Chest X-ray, PA view. Patient: 27 years old, sex M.
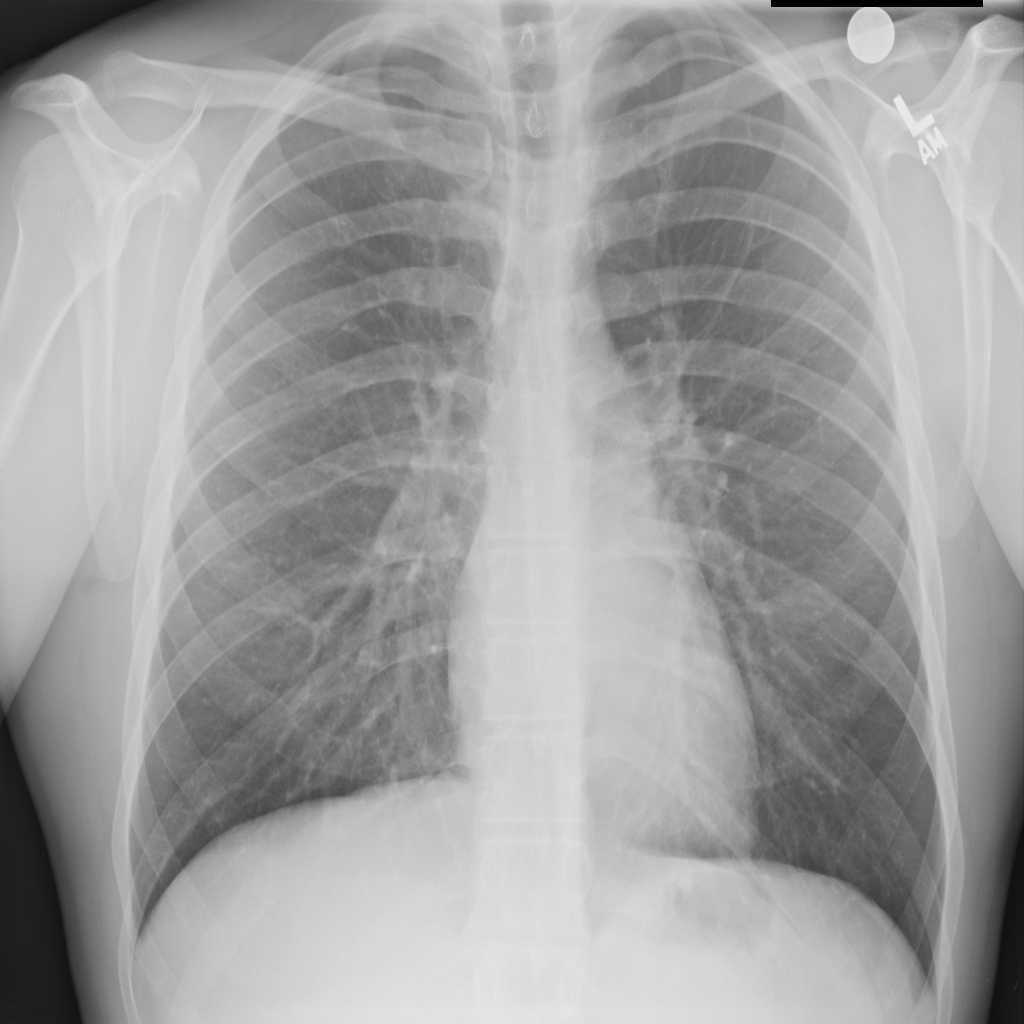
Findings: No Finding